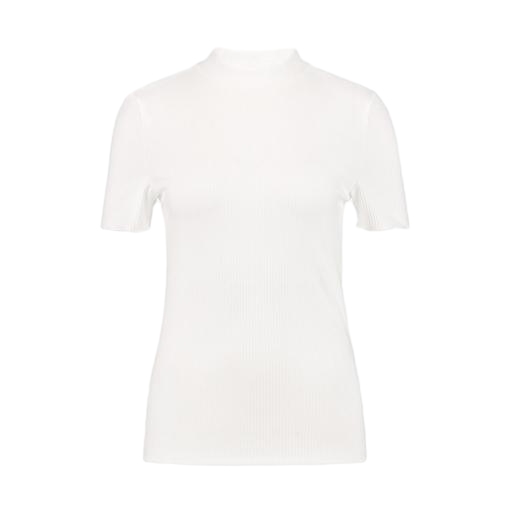
high-neck ribbed-jersey t-shirt, white high-neck top, white polo-neck top, white background